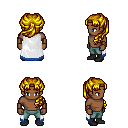
a pixel art fantasy rpg character, male body template, human, dark skin, white trimmed cape, teal pants, blonde princess hairstyle, leather bracers, black shoes, four views (front, back, left, right), 2x2 character sprite sheet, small pixel art, hard edges, no anti-aliasing